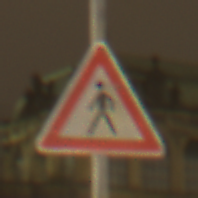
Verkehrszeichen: FussgaengerRechts
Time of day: Night
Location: Outdoor (Urban)
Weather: Overcast
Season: NotSpecified
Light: Artificial